Question: Trying API Explorer <URL> as per settings in attach screenshot.
The New GA View that's created has Ecommerce settings enabled (as expected) but Enhanced Ecommerce toggle still switched off... is it a Bug ? (also tried with Python Client Libraries, and same result...)
Thanks for clarification!
]
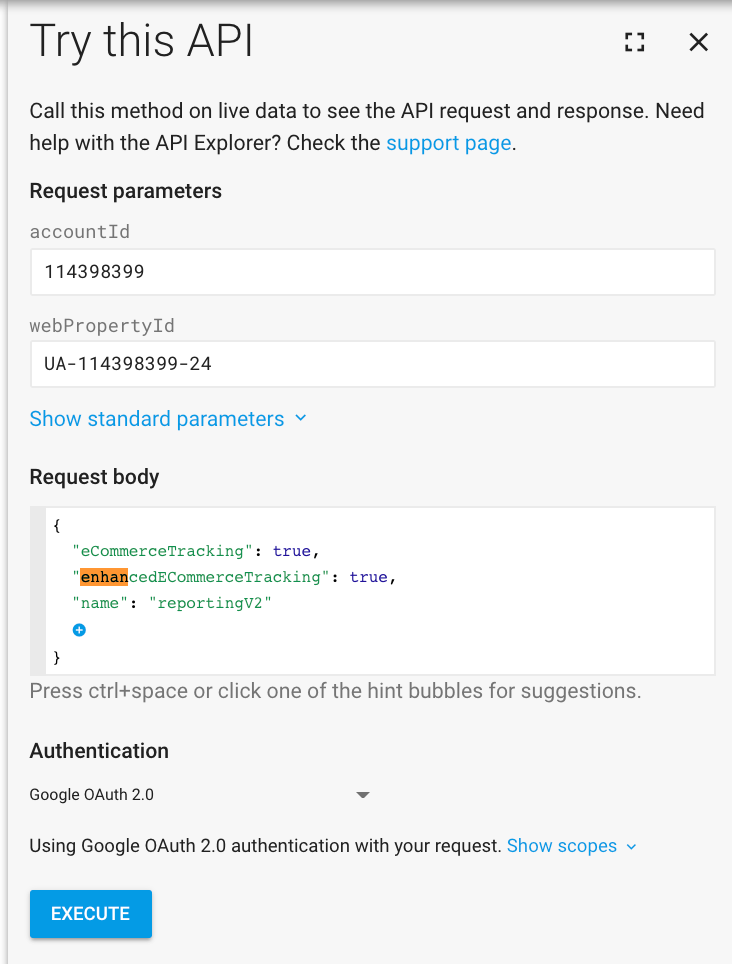
Answer: This behavior is expected. enhancedECommerceTracking can't be set on insert. See the reference documentation for <URL>. You'll have to do an additional patch or update to set enhancedECommerceTracking.
From the reference page:
> enhancedECommerceTracking boolean Indicates whether enhanced ecommerce tracking is enabled for this view (profile). This property can only be enabled if ecommerce tracking is enabled.